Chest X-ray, AP view. Patient: 19 years old, sex M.
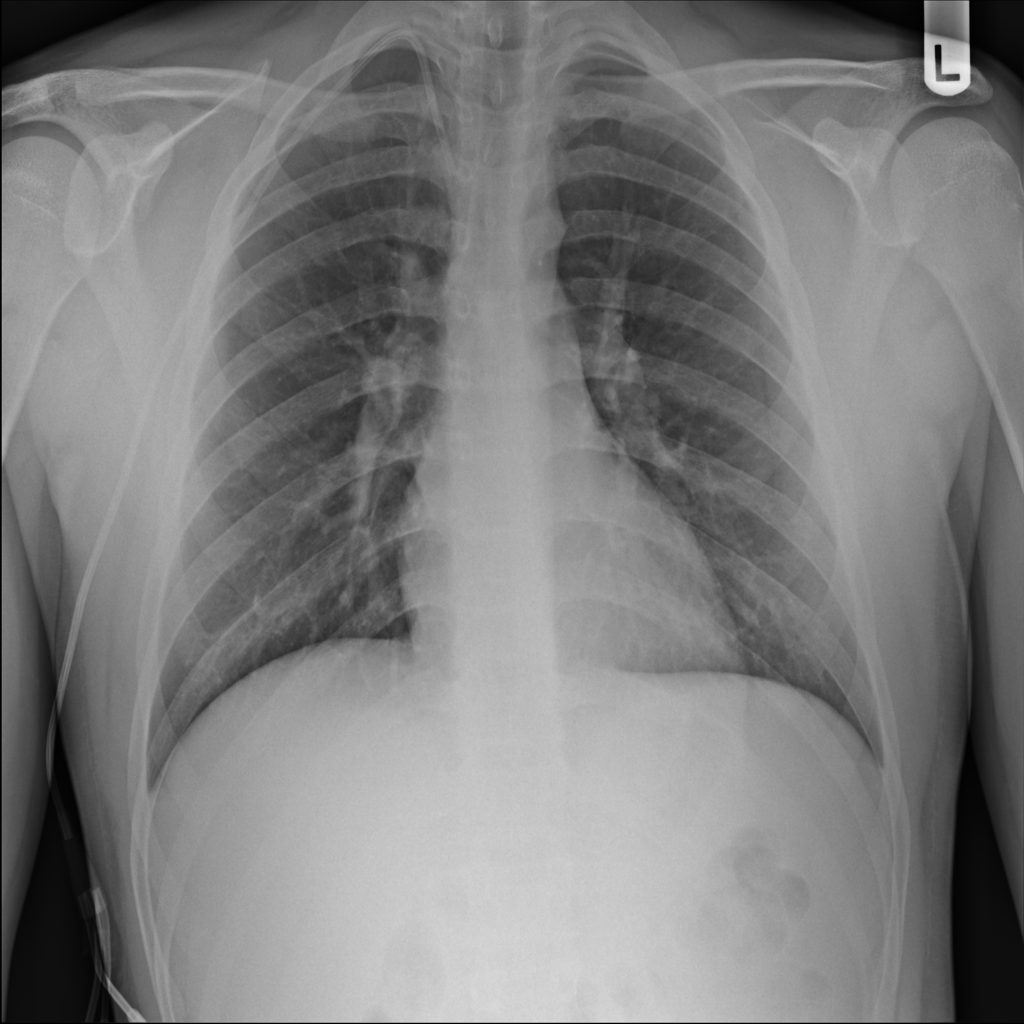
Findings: No Finding